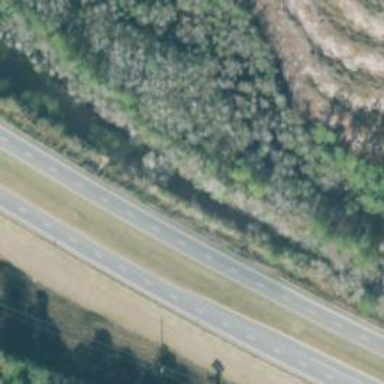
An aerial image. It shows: Expressway with dual carriageway. The highway has asphalt surface.